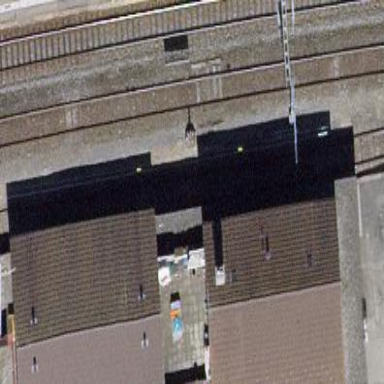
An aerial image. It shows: Train station building.